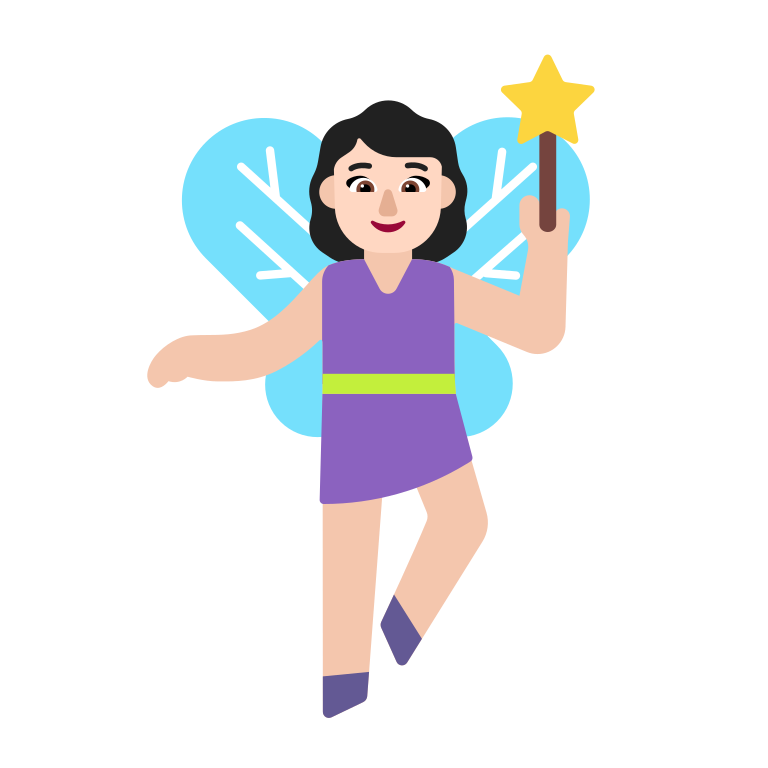
woman fairy flat light